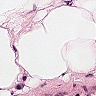
Metastatic tissue present: no